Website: bh-photo
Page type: receipt
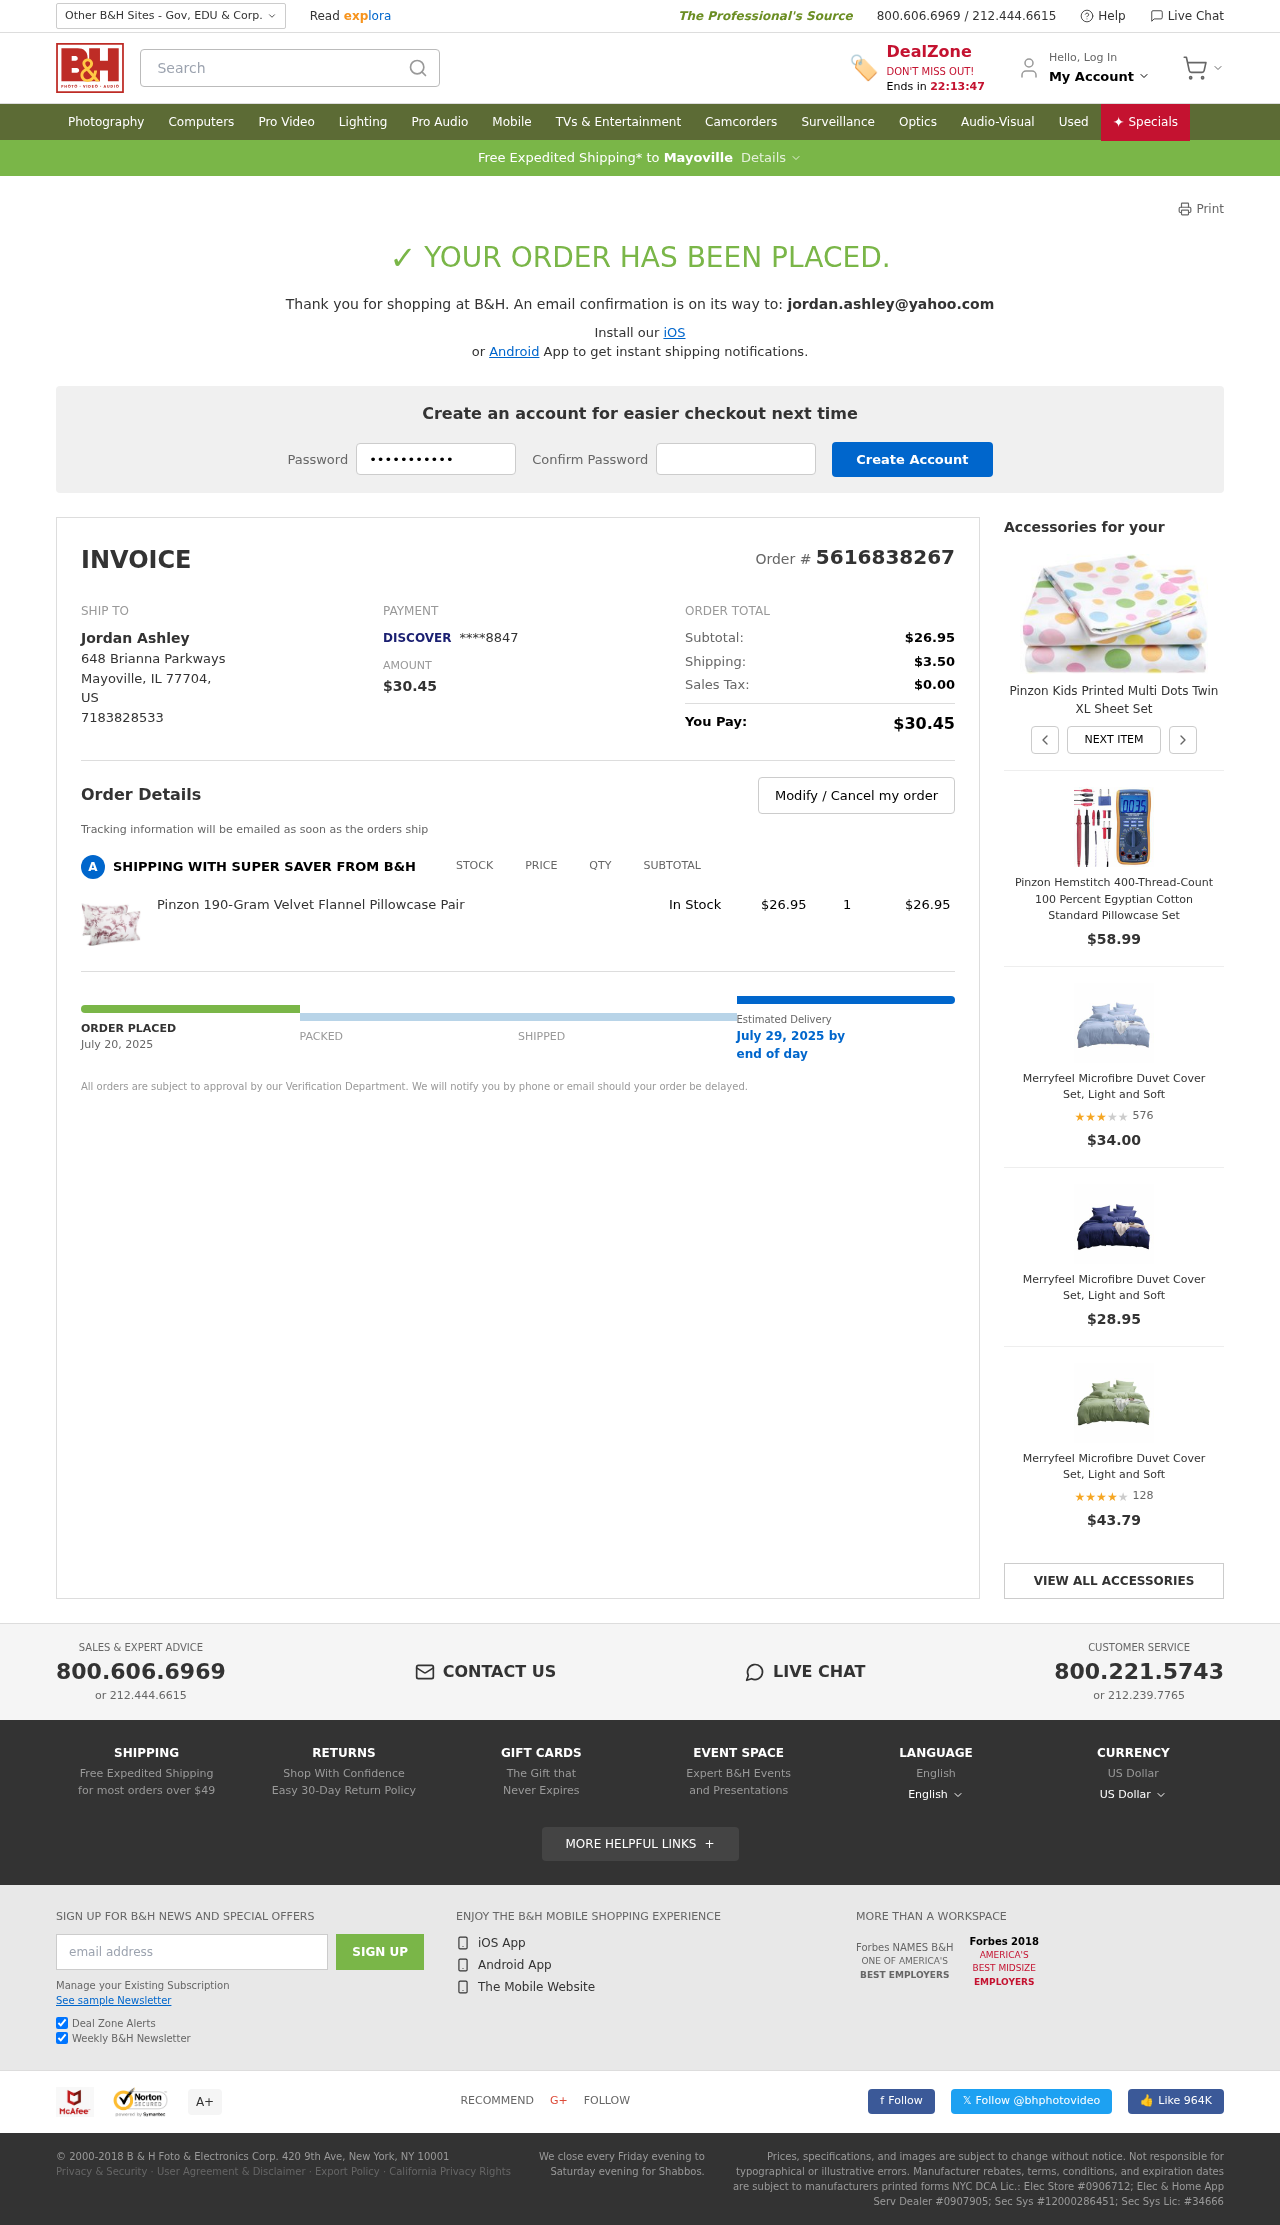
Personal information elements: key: PII_CARD_LAST4
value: ****8847
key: PII_CARD_TYPE
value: DISCOVER
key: PII_CITY
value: Mayoville
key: PII_COUNTRY_CODE
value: US
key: PII_EMAIL
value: jordan.ashley@yahoo.com
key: PII_FULLNAME
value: Jordan Ashley
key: PII_PHONE
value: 7183828533
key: PII_POSTCODE
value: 77704
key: PII_STATE_ABBR
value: IL
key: PII_STREET
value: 648 Brianna Parkways
Product elements: key: PRODUCT1_NAME
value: Pinzon 190-Gram Velvet Flannel Pillowcase Pair
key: PRODUCT1_PRICE
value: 26.95
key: PRODUCT1_QUANTITY
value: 1
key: PRODUCT2_NAME
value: Pinzon Kids Printed Multi Dots Twin XL Sheet Set
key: PRODUCT3_NAME
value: Pinzon Hemstitch 400-Thread-Count 100 Percent Egyptian Cotton Standard Pillowcase Set
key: PRODUCT3_PRICE
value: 58.99
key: PRODUCT4_NAME
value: Merryfeel Microfibre Duvet Cover Set, Light and Soft
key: PRODUCT4_NUM_RATINGS
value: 576
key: PRODUCT4_PRICE
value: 34
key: PRODUCT4_RATING
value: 3.4
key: PRODUCT5_NAME
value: Merryfeel Microfibre Duvet Cover Set, Light and Soft
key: PRODUCT5_PRICE
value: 28.95
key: PRODUCT6_NAME
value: Merryfeel Microfibre Duvet Cover Set, Light and Soft
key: PRODUCT6_NUM_RATINGS
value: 128
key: PRODUCT6_PRICE
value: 43.79
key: PRODUCT6_RATING
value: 3.9
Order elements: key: ORDER_ID
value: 5616838267
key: ORDER_TOTAL
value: $30.45
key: ORDER_SUBTOTAL
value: $26.95
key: ORDER_SHIPPING_COST
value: $3.50
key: ORDER_TAX
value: $0.00
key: ORDER_DATE
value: July 20, 2025
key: ORDER_DELIVERY_DATE
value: July 29, 2025 by
Search elements: key: HEADER_SEARCH
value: Search